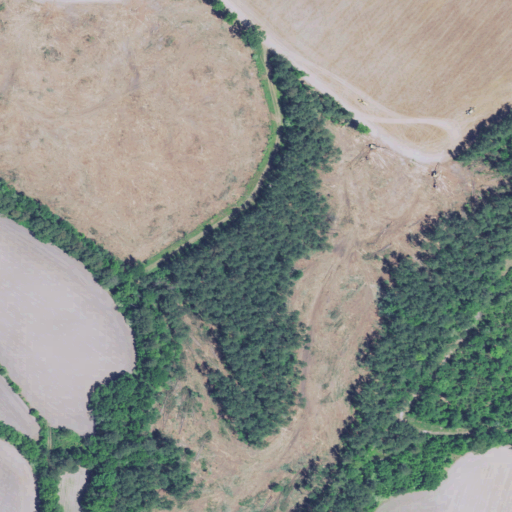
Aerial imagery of depression(s) in South Carolina named Wolf Bay containing herbaceous wetlands, cultivated crops, woody wetlands, and evergreen forest